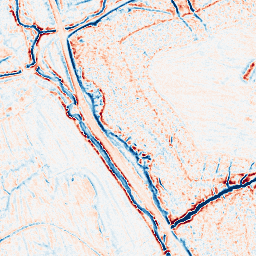
Category: edge_preserving
Decomposition family: bilateral
Decomposition parameters: d: 9
sigma_color: 150
sigma_space: 100
Upsampling method: bspline
Upsampling parameters: scale: 8
Upsampling scale: 8